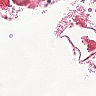
Metastatic tissue present: no